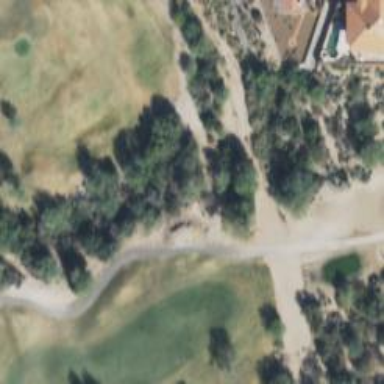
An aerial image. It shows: Service road designated as golf cart path.